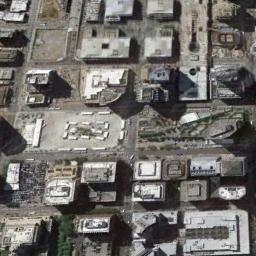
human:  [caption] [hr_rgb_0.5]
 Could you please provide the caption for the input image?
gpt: There is a triangular region in the picture .

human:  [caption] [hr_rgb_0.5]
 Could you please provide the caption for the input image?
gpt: A commercial area has some buildings arranged neatly and some roads go through the commercial area while a square is also in the commercial area .

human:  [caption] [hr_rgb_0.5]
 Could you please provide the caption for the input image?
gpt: There are many dense tall buildings and several roads and many trees in a business district .

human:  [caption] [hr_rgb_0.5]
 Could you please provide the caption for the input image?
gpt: The commercial area is consist of many buildings .

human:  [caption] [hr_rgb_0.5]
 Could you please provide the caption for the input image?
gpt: There are many white buildings on a commercial area .